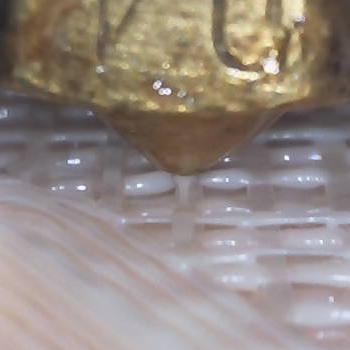
Flow rate: 49%